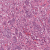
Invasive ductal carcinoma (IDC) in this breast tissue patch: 1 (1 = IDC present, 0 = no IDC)